Interaction volume radius: 5 \u00c5
Interaction volume height: 25 \u00c5
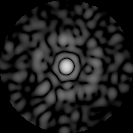
Disorder parameter: 0.8006